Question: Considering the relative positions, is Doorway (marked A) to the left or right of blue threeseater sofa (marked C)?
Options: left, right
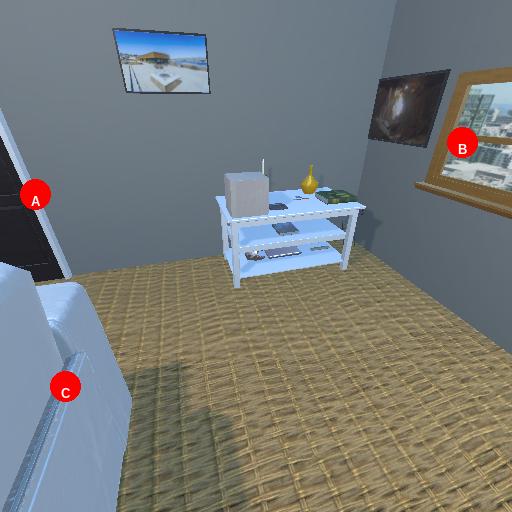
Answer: left